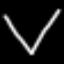
Label: diamond